高二 · 代数
若关于 $x$ 的不等式 $a x-2 a>2 x-\ln x-4$ 有且只有两个整数解, 则实数 $a$ 的取值范围是 ( )
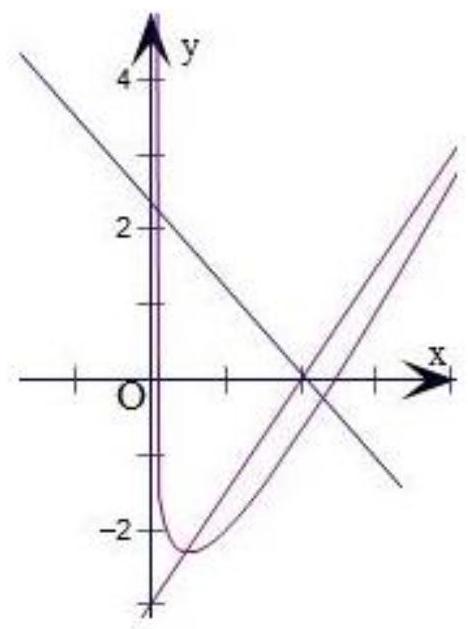
A. $(2-\ln 3,2-\ln 2]$
B. $(-\infty, 2-\ln 2)$
C. $(-\infty, 2-\ln 3]$
D. $(-\infty, 2-\ln 3)$
答案: C
解析: 由题意可知, $a x-2 a>2 x-\ln x-4$,设 $g(x)=2 x-\ln x-4, h(x)=a x-2 a$由 $g^{\prime}(x)=2-\frac{1}{x}=\frac{2 x-1}{x}$. 可知 $g(x)=2 x-\ln x-4$ 在 $\left(0, \frac{1}{2}\right)$ 上为减函数,在 $\left(\frac{1}{2},+\infty\right)$ 上为增函数,$h(x)=a x-2 a$ 的图象恒过点 $(2,0)$, 在同一坐标系中作出 $g(x), h(x)$ 的图象如图,当 $a \leq 0$ 时, 原不等式有且只有两个整数解,当 $a>0$ 时, 若原不等式有且只有两个整数 $x_{1}, x_{2}$, 使得 $f\left(x_{1}\right)>0$且 $f\left(x_{2}\right)>0$, 则 $\left\{\begin{array}{c}a>0 \ h(1)>g(1) \ h(3) \leq g(3)\end{array}\right.$, 即 $\left\{\begin{array}{c}a>0 \ -a>-2 \ a \leq 2-\ln 3\end{array}\right.$,解得 $0<a \leq 2-\ln 3$,综上可得 $a \leq 2-\ln 3$,故选: C.